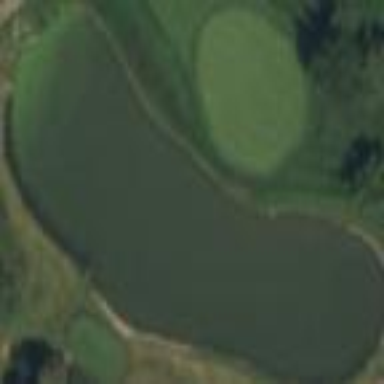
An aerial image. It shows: Water hazard on golf course. The hazard is natural water feature.